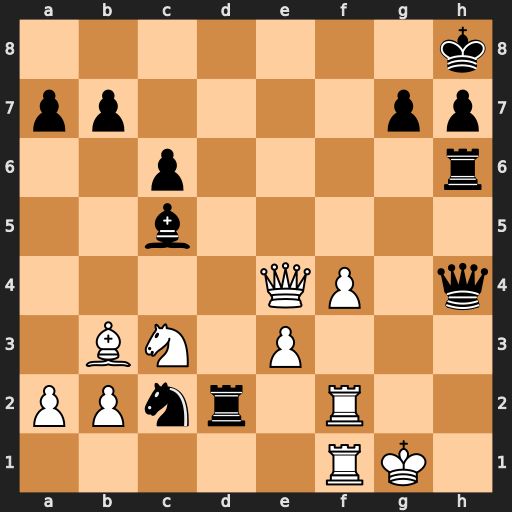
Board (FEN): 7k/pp4pp/2p4r/2b5/4QP1q/1BN1P3/PPnr1R2/5RK1
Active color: w
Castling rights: -
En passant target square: -
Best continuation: Qe8+ Bf8 Qxf8#